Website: bh-photo
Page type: newsletter-management
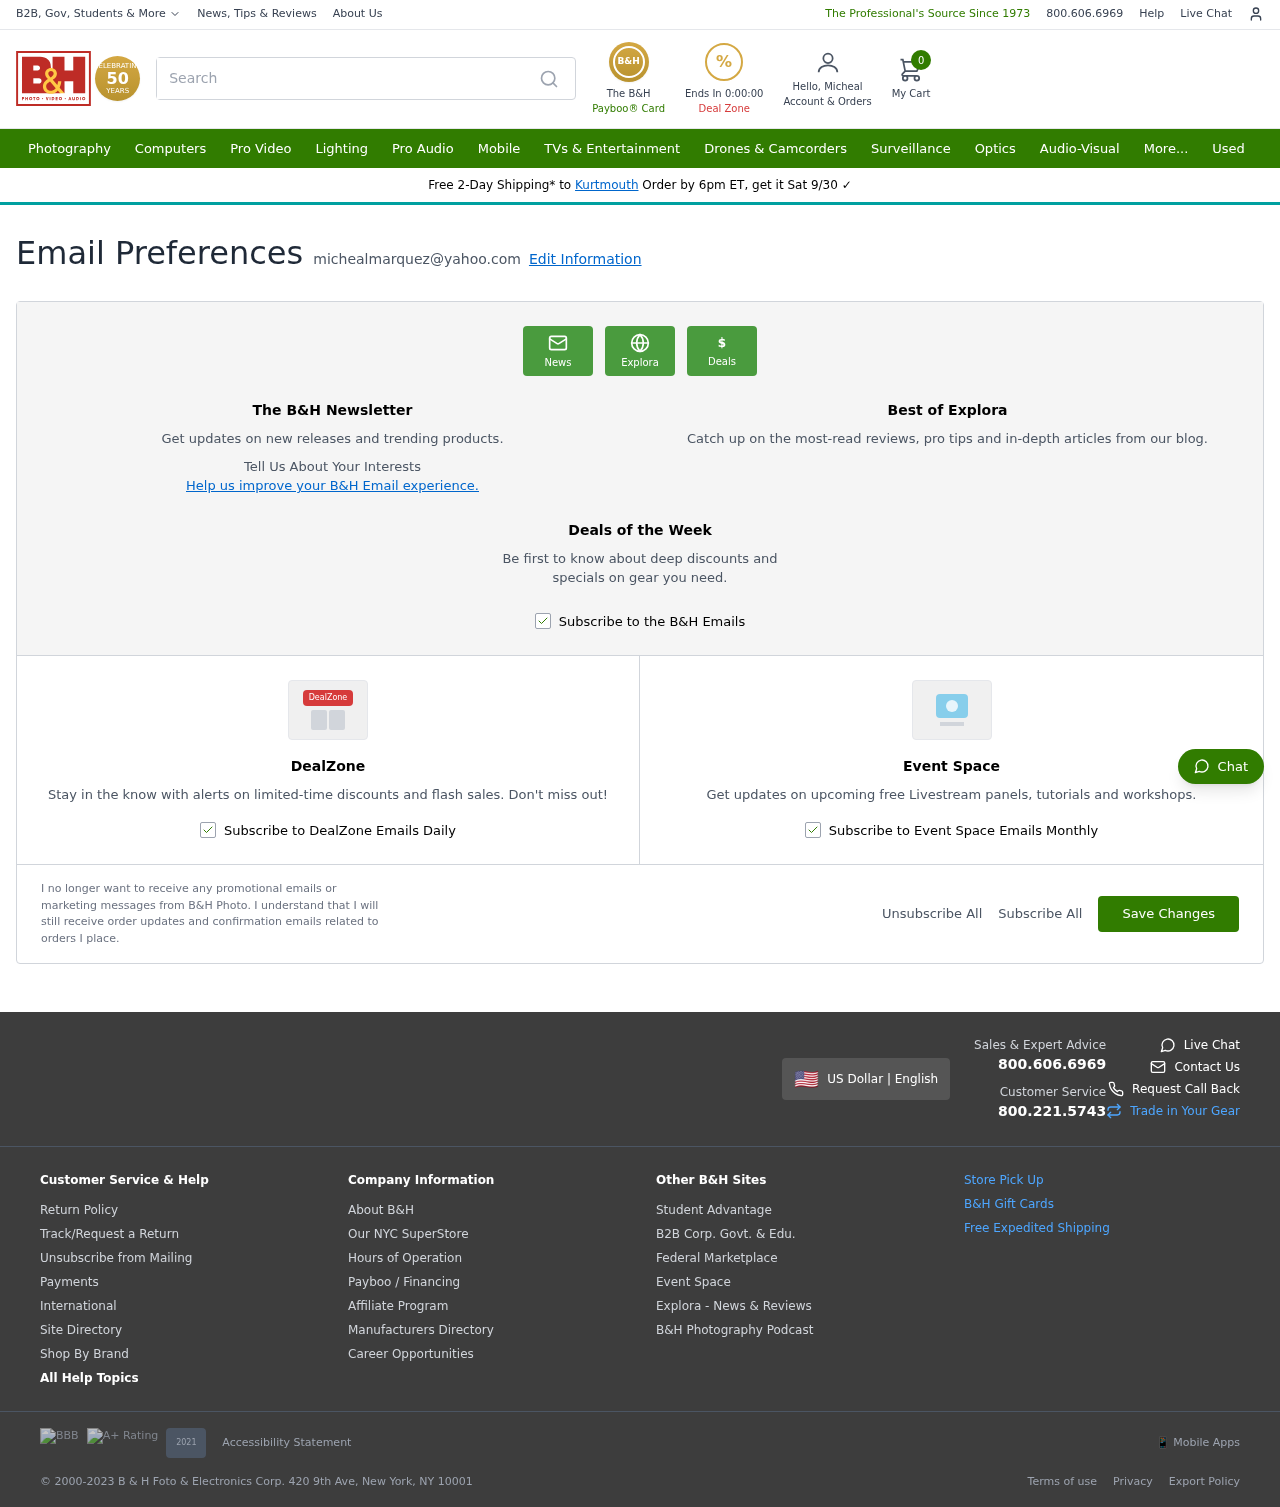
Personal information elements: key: PII_CITY
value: Kurtmouth
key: PII_EMAIL
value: michealmarquez@yahoo.com
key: PII_FIRSTNAME
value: Micheal
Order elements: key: ORDER_DEAL_END
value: Ends In 0:00:00
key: ORDER_NUM_ITEMS
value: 0
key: ORDER_DELIVERY_DATE
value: Sat 9/30
Search elements: key: HEADER_SEARCH
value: Search